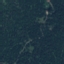
Land use / land cover: Forest